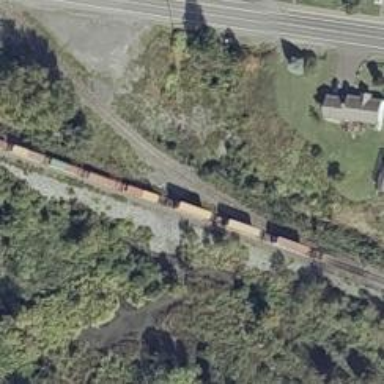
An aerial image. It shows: Rail spur service.